Question: Okay now, I've got kind of a big one.
I'm working off a base wireframe (attached) and I'm having trouble implementing this layout. Basically, we've got a container div that has several more divs inside of it. Each of the interior divs are the components of the product and all have the exact same structured content flow - an image, title of the product, and links to the documentation. In the wireframe there are 7 component divs displayed (one is kinda hidden under my MSPAINT).
### Desired achievements
- - - -
### What is known
- - - -
### Things I've given up on
- -
The code I've developed is huge and ugly as I've tried and commented out many things. Here's a <URL> with some generic code that I think has a minimal amount of damage done to it.
### HTML
'''
<div id="container">
<div class="component" id="1">
<div class="icon">
<img src="img.png"></a>
</div>
<div class="title">
<p>Product Item #1</p>
</div>
<div class="links">
<p><a href="#">HTML</a> <a href="#">PDF</a></p>
</div>
</div>
<div class="component" id="2">
<div class="icon">
<img src="img.png"></a>
</div>
<div class="title">
<p>Product Item 2</p>
</div>
<div class="links">
<p><a href="#">HTML</a> <a href="#">PDF</a></p>
</div>
</div>
...
// More component divs here.
</div>
'''
### CSS
'''
#container {
border: 1px solid red;
overflow: auto;
margin-left: auto;
margin-right: auto;
width: 900px;
}
.component {
border: 1px solid black;
margin: 3px;
overflow: auto;
float: left;
padding: 3px;
}
.icon {
float: left;
}
'''
Thanks so much for your help!

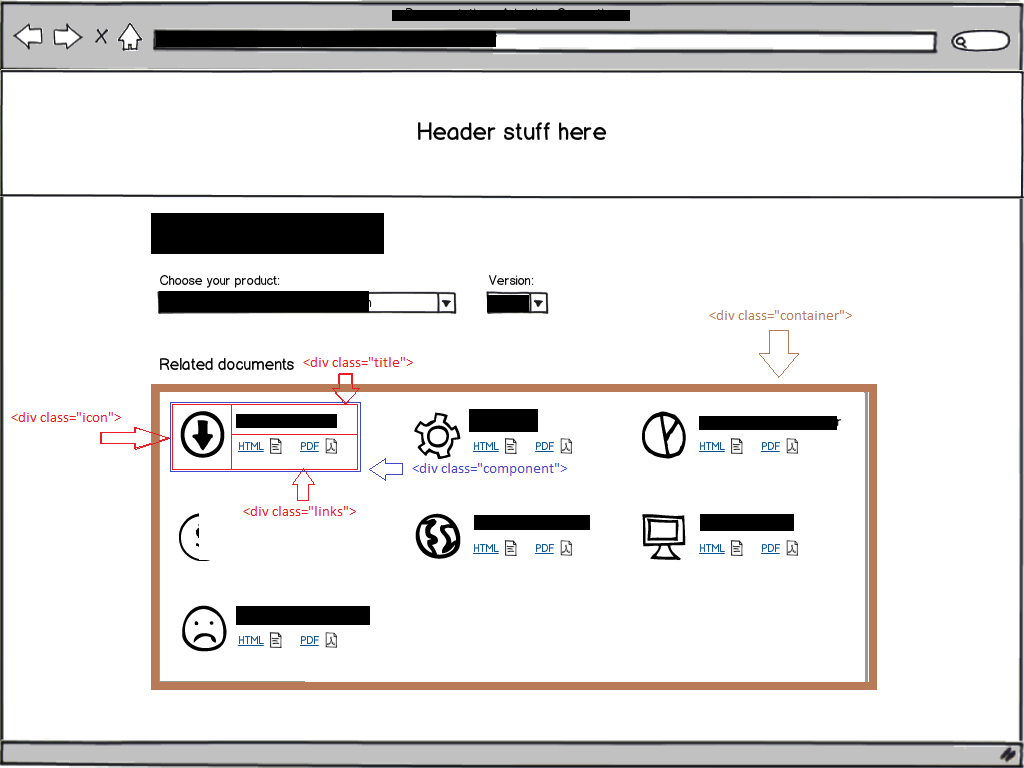
Answer: Maybe I would have done something like this <URL>
Component structure:
'''
<div class="component" id="1">
<img class="icon" src="http://upload.wikimedia.org/wikipedia/commons/thumb/4/43/SemiPD-icon.svg/50px-SemiPD-icon.svg.png">
<h1 class="title">Generic Product Name #1</h1>
<p class="links">
<a href="#">HTML</a><a href="#">PDF</a>
</p>
</div>
'''
I made also some changes to the css part:
'''
#container {
border: 1px solid red;
overflow: auto;
margin-left: auto;
margin-right: auto;
width: 600px;
padding-bottom: 3px;
}
.component {
border: 1px solid black;
margin-top: 3px;
margin-left: 3px;
overflow: auto;
float: left;
padding: 5px;
}
.title {
margin-left: 55px;
font-size: 1.0em;
font-weight: bold;
}
.links {
margin-left: 55px;
}
.icon {
float: left;
}
'''